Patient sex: M
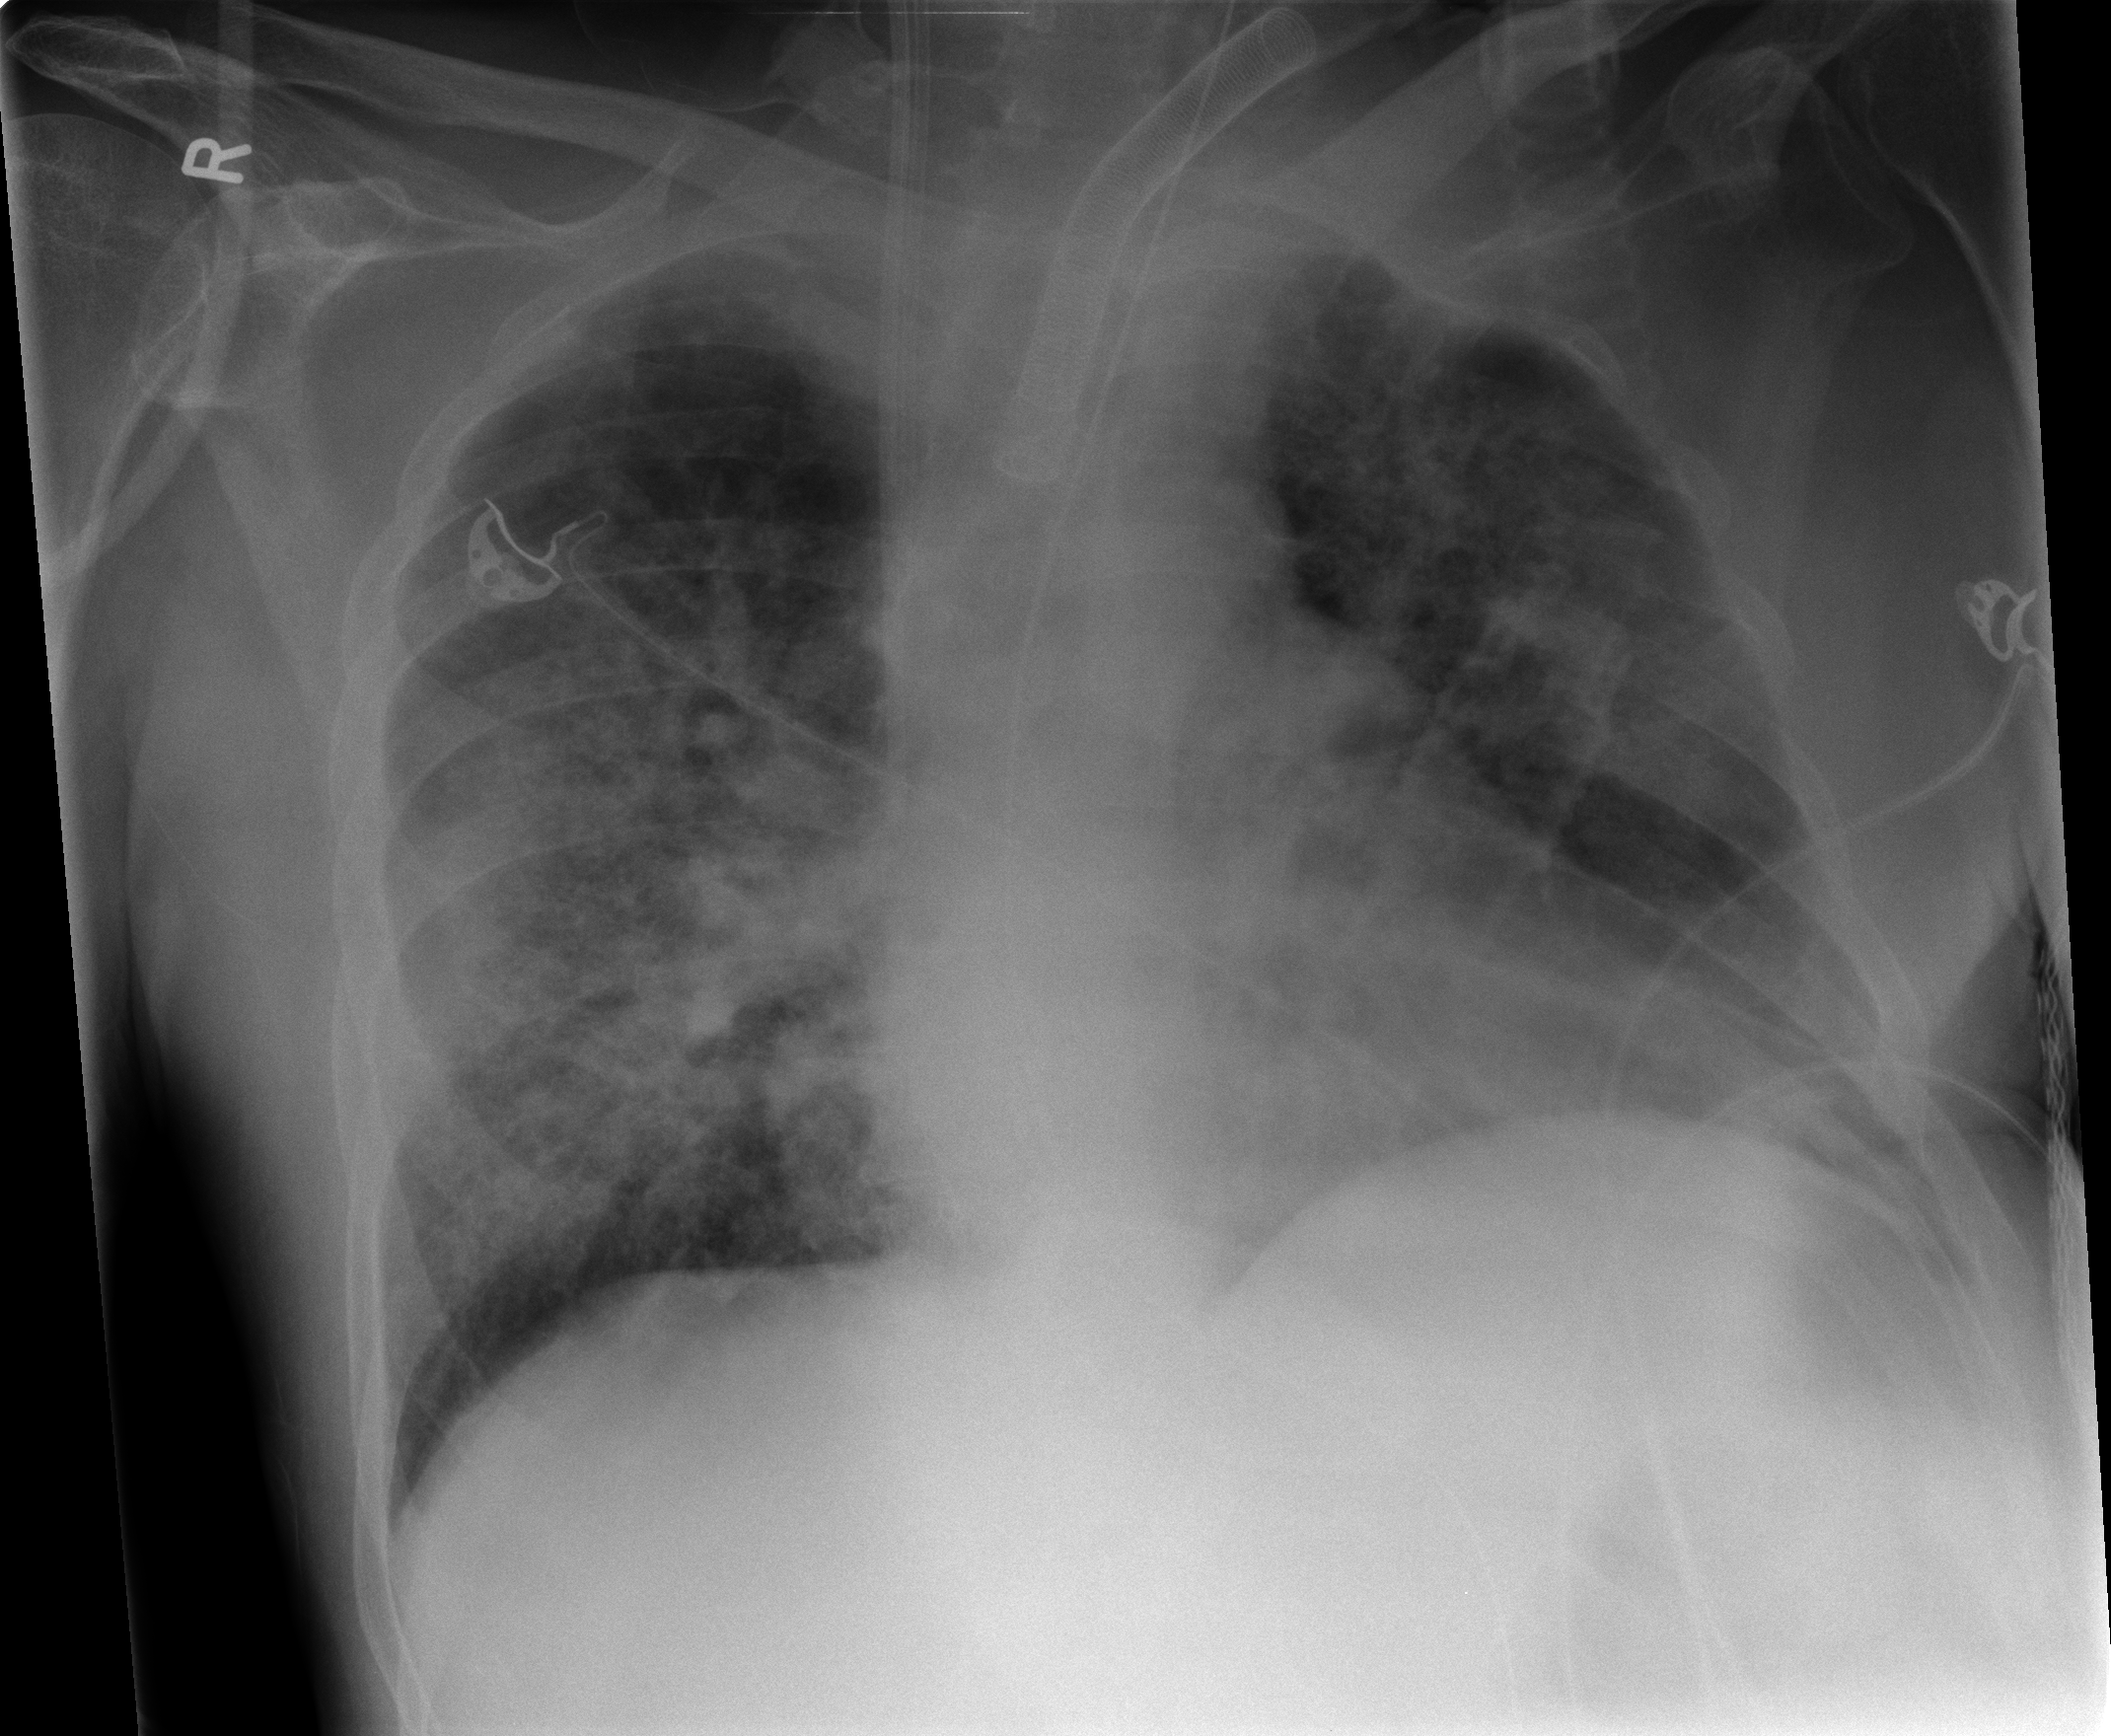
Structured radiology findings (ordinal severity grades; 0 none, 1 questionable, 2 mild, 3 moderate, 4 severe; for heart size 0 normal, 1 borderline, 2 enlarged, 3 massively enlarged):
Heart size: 1
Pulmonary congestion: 2
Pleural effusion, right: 0
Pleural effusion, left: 0
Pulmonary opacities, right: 3
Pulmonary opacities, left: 2
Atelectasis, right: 2
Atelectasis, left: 2